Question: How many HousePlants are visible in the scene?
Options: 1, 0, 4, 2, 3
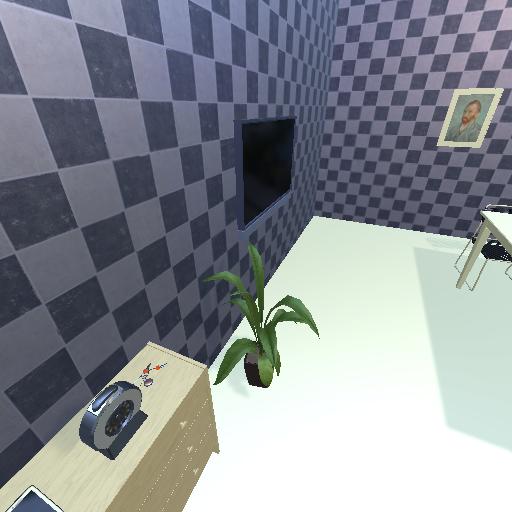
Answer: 1